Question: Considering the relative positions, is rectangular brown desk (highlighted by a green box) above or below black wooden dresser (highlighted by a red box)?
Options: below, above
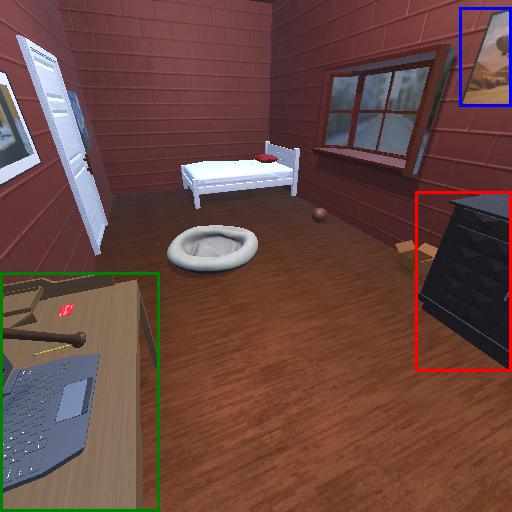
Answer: below